Question: I am currently playing around with the MVC4 Mobile template and am having a stressful time getting a particular view to render its javascript.
On my MediaView.chtml View I have the following tag:
'''
<script src="@Url.Content("~/Scripts/pyg/pyg-player.js")" type="text/javascript"></script>
'''
This tag works great when I navigate to the view, but when use the default Index page on the template, and click my action link, the page performs its little transition effect and the script fails to load properly.

It looks like jquery is performing the loading of the script during the load, is there any way to prevent jquery from taking responsibility of the loading?
Any ideas?
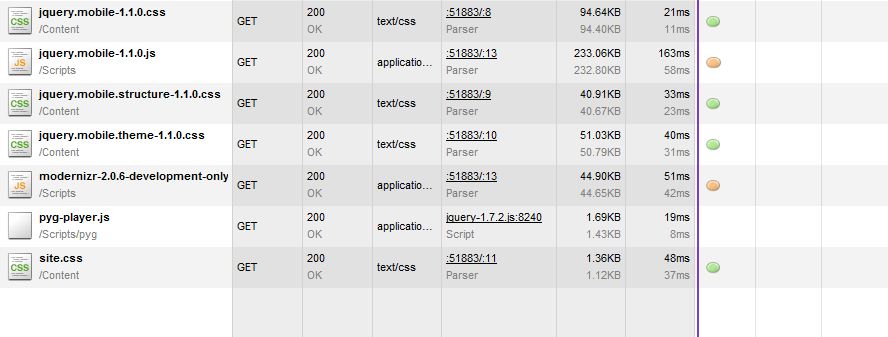
Answer: Looks like I just experienced an issue transitioning from desktop web development to mobile development. Since MVC4 template is using Jquery Mobile, only the first page is rendered. All subsequent requests are made by ajax and thus the scripts are never properly loaded. What you need to do is instead of binding on $(document).ready() you need to bind to
'''
$( document ).delegate("#aboutPage", "pageinit", function() {
alert('A page with an ID of "aboutPage" was just created by jQuery Mobile!');
});
'''
More information can be found on the jQuery Mobile site.
<URL>